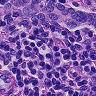
Metastatic tissue present: no